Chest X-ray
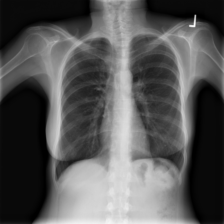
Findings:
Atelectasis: negative
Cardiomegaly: negative
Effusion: negative
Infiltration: negative
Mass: negative
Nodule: negative
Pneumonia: negative
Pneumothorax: negative
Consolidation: negative
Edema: negative
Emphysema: negative
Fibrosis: negative
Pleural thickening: negative
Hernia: negative